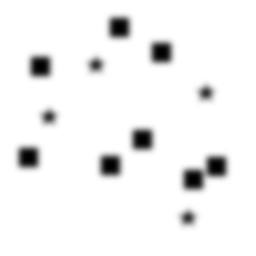
Squares: 8
Triangles: 0
Stars: 4
Total shapes: 12